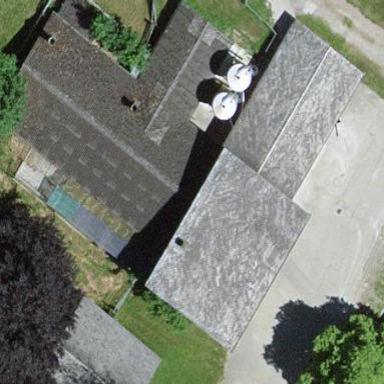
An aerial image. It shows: Garage.